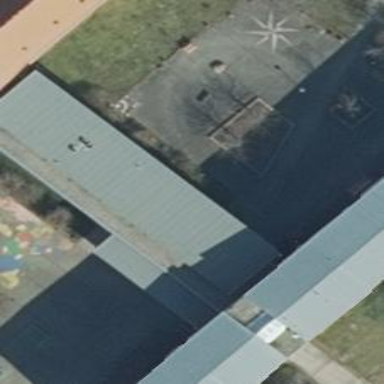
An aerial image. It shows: School building.